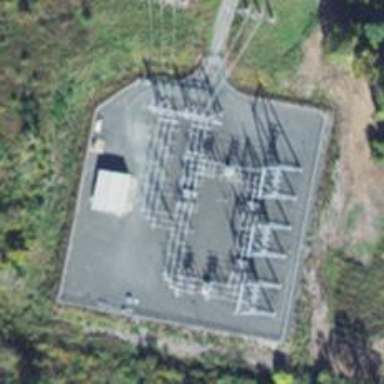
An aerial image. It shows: Switch for power supply.